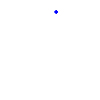
Particle: proton